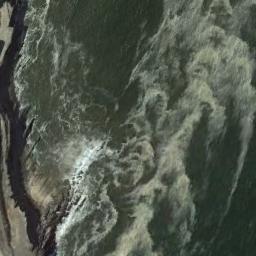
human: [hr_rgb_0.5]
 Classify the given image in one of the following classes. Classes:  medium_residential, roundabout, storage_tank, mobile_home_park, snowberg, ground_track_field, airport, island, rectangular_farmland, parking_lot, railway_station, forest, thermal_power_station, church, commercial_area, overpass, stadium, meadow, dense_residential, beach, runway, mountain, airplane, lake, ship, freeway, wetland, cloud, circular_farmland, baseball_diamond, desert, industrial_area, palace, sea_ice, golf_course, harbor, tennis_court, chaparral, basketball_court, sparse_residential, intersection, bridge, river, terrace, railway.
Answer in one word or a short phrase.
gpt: beach